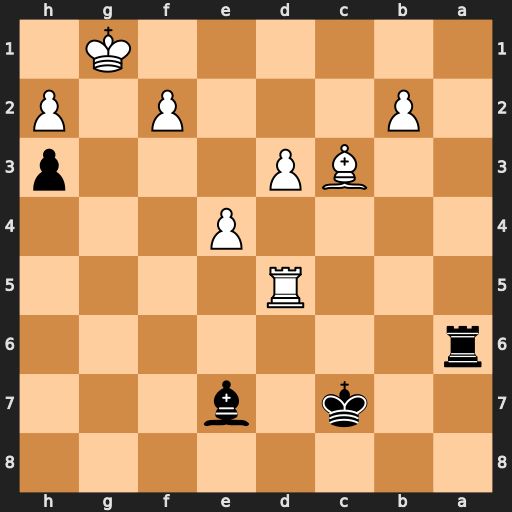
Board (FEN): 8/2k1b3/r7/3R4/4P3/2BP3p/1P3P1P/6K1
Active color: b
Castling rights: -
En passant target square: -
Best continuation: Ra1+ Be1 Rxe1#